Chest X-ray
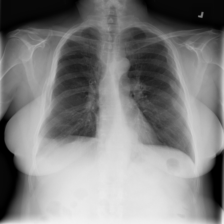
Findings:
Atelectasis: negative
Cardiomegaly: negative
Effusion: negative
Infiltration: negative
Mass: negative
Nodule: negative
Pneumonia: negative
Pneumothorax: negative
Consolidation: negative
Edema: negative
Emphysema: negative
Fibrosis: negative
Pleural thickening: negative
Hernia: positive